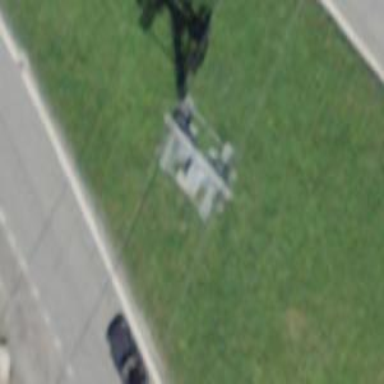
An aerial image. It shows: Pylon for aerialway.